Field crop: tomato
Growth stage: 1
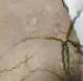
Species: cyperus